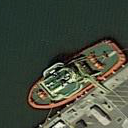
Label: civil